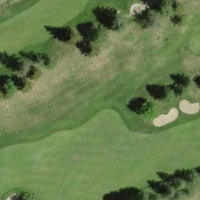
EUNIS habitat code: 53
Species observed at this site:
Larix decidua